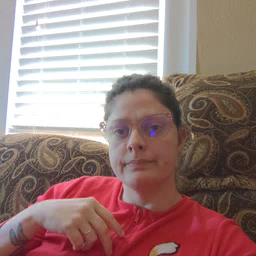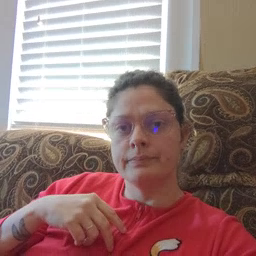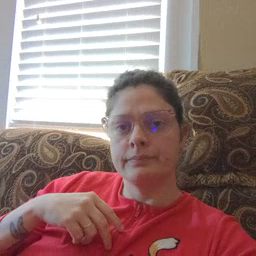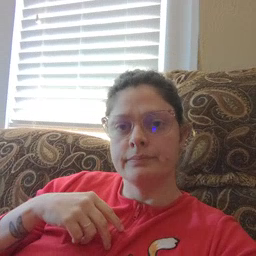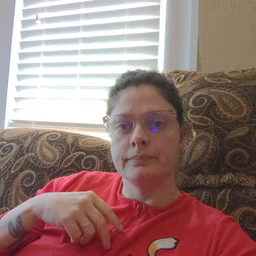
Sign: vacuum